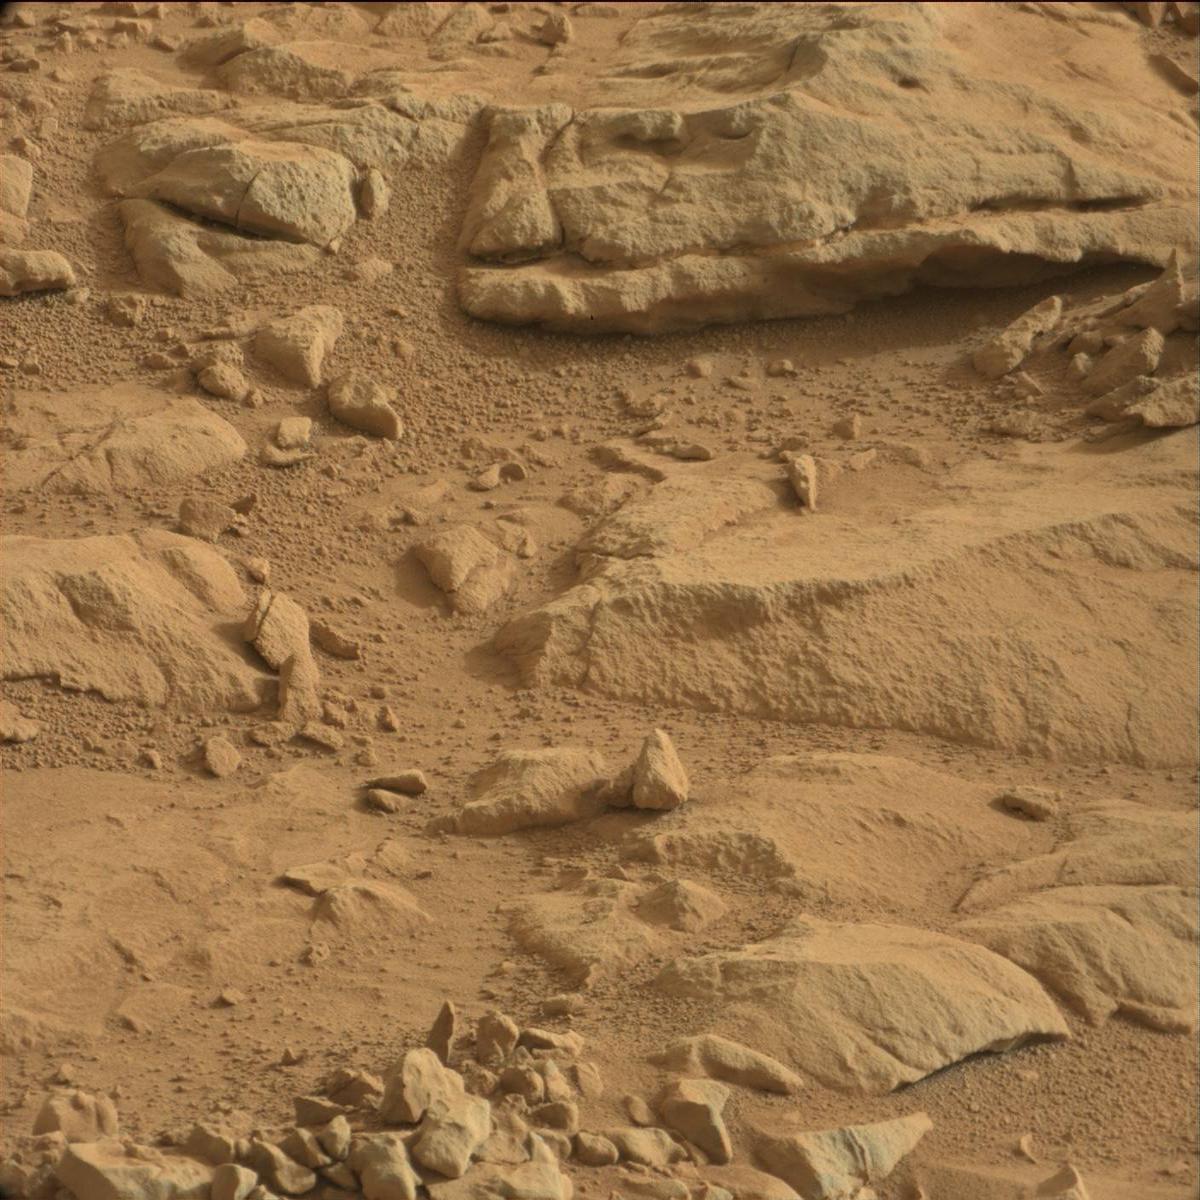
Terrain classes present: Bedrock, Sand / Soil